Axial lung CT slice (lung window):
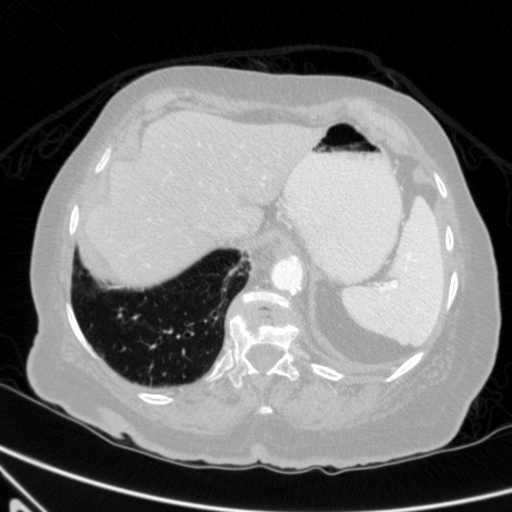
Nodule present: no